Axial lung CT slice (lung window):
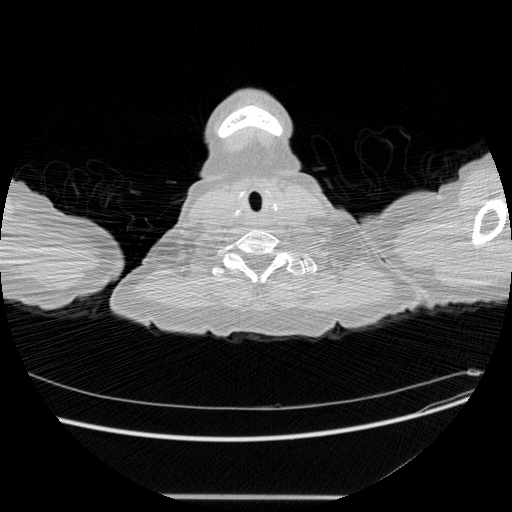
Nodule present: no